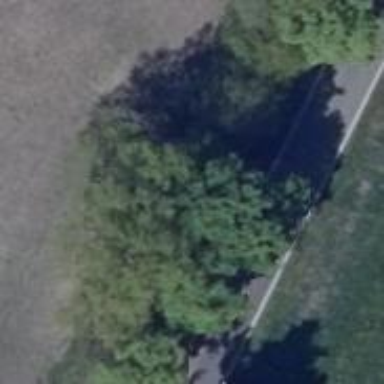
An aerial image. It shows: Row of broadleaved trees.